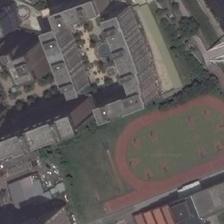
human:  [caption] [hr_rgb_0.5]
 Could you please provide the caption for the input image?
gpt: a playground with four basketball fields in it is surroundeded by many buildings .

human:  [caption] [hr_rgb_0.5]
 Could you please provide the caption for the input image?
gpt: some large buildings are next to a playground .

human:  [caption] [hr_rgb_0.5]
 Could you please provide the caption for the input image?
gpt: the foorball field is seated near the residential buildings .

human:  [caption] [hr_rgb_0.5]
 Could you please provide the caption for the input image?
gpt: a large playground locate in the northeast of living area .

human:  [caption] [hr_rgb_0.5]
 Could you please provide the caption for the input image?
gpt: a playground with four basketball fields in it is surrounded by many buildings .